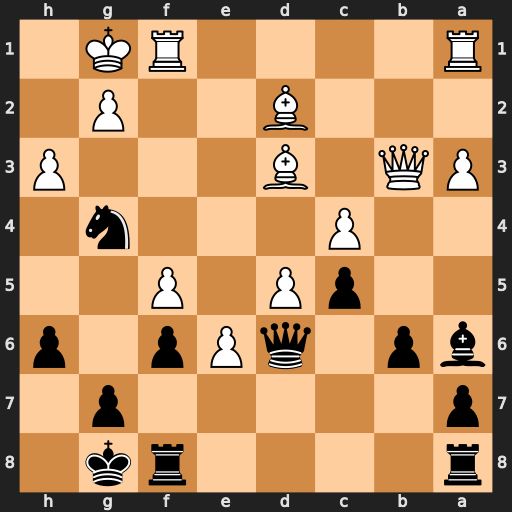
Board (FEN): r4rk1/p5p1/bp1qPp1p/2pP1P2/2P3n1/PQ1B3P/3B2P1/R4RK1
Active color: b
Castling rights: -
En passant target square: -
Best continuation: Qh2#